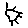
Label: sun